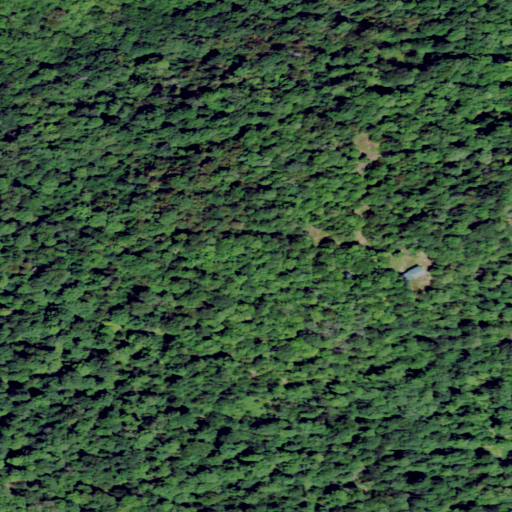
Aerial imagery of mountain in New York named Grassy Hill containing deciduous forest and low intensity development